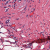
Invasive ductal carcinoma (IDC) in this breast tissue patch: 0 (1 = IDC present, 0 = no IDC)